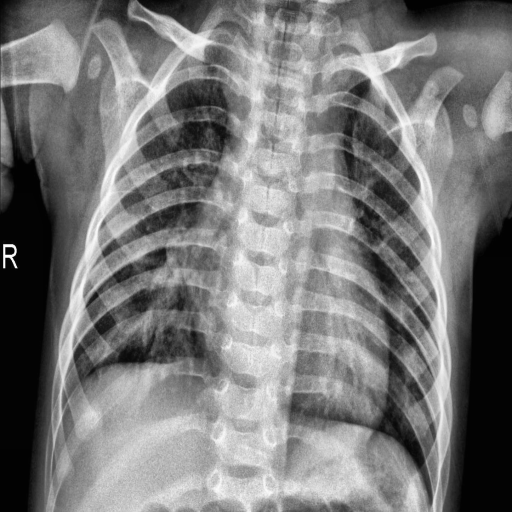
Finding: PNEUMONIA